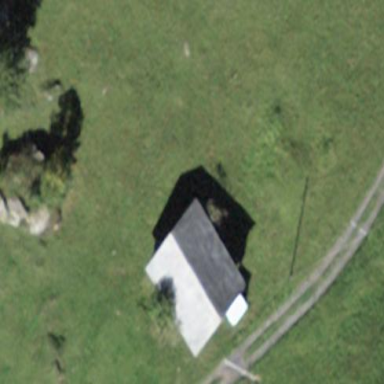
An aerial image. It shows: Shed.